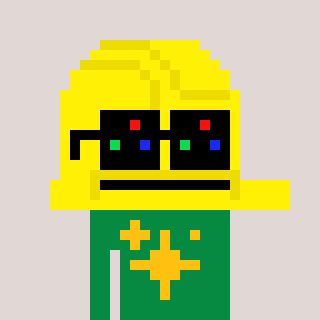
a pixel art character with square black sunglasses, a construction helmet-shaped head and a green-colored body on a warm background